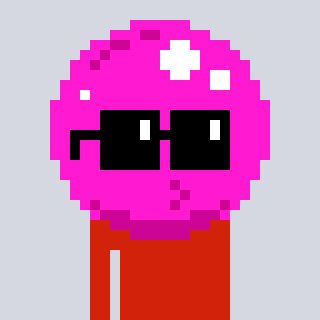
a pixel art character with square black sunglasses, a bubblegum-shaped head and a red-colored body on a cool background